Question: The task: Make the text content of the InlineUIContainer to be inline with the outer text.
The standard behaviour of the InlineUIContainer content is when the bottom edge is inline with the outer text.
It is possible to shift the position of InlineUIContainer with RenderTransform, but the value of Y has to be chosen for each font type and size - not a perfect way.
'''
<RichTextBox>
<Paragraph>
LLL
<InlineUIContainer>
<Border Background="LightGoldenrodYellow">
<TextBlock Text="LLL"/>
</Border>
</InlineUIContainer>
LLL
</Paragraph>
<Paragraph>
LLL
<InlineUIContainer>
<Border Background="LightGoldenrodYellow">
<Border.RenderTransform>
<TranslateTransform Y="5" />
</Border.RenderTransform>
<TextBlock Text="LLL"/>
</Border>
</InlineUIContainer>
LLL
</Paragraph>
</RichTextBox>
'''

How to align the text in the InlineUIContainer content with the outer text in RichTextBox regardless of font type and size?
In WPF the property BaselineAlignment="Center" <URL>.
But Silverlight seems lucking that functionality.
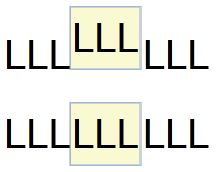
Answer: I fined i perfect way around (you can make a custom control from this):
First of all wrap your object into the Canvas...
'''
<Paragraph>LLL
<InlineUIContainer>
<Canvas x:Name="c" LayoutUpdated="c_LayoutUpdated">
<Border Background="LightGoldenrodYellow">
<TextBlock x:Name="t" FontSize="32" Text="LLL"/>
</Border>
</Canvas>
</InlineUIContainer> LLL
</Paragraph>
'''
And add LayoutUpdated event handler to Canvas
'''
private void c_LayoutUpdated(object sender, EventArgs e)
{
c.Width = t.DesiredSize.Width;
c.Height = (t.DesiredSize.Height / 1.3d);
}
'''
After pressing F5 you have to see a miracle :)
PS: Now text do as you wish... no mather what FontStyle and FontSize you use...